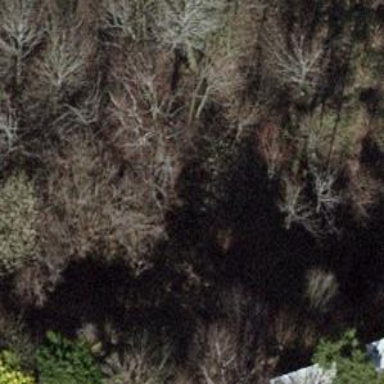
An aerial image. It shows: Beautiful tree in nature.